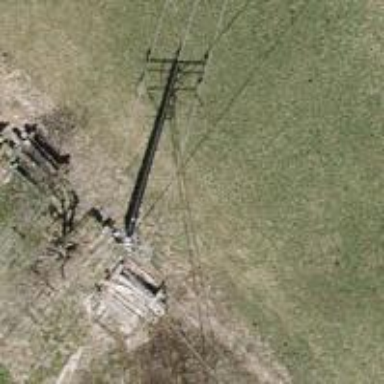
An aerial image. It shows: Concrete power pole.